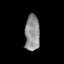
Tissue: skin
Cell type: Fibroblasts
Senescence score: 0.7795
Nuclear area (px): 524
Mean DAPI intensity: 143.821